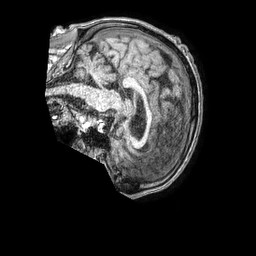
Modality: T1w
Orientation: sagittal
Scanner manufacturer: philips
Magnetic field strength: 1.5 T
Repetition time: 0.007646 s
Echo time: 0.003479 s